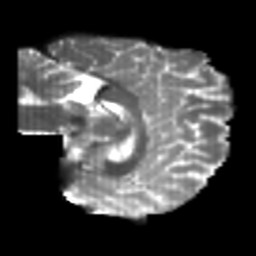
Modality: T2w
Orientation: sagittal
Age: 25
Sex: female
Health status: healthy
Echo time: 0.074 s